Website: ulta-beauty
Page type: delivery-shipping
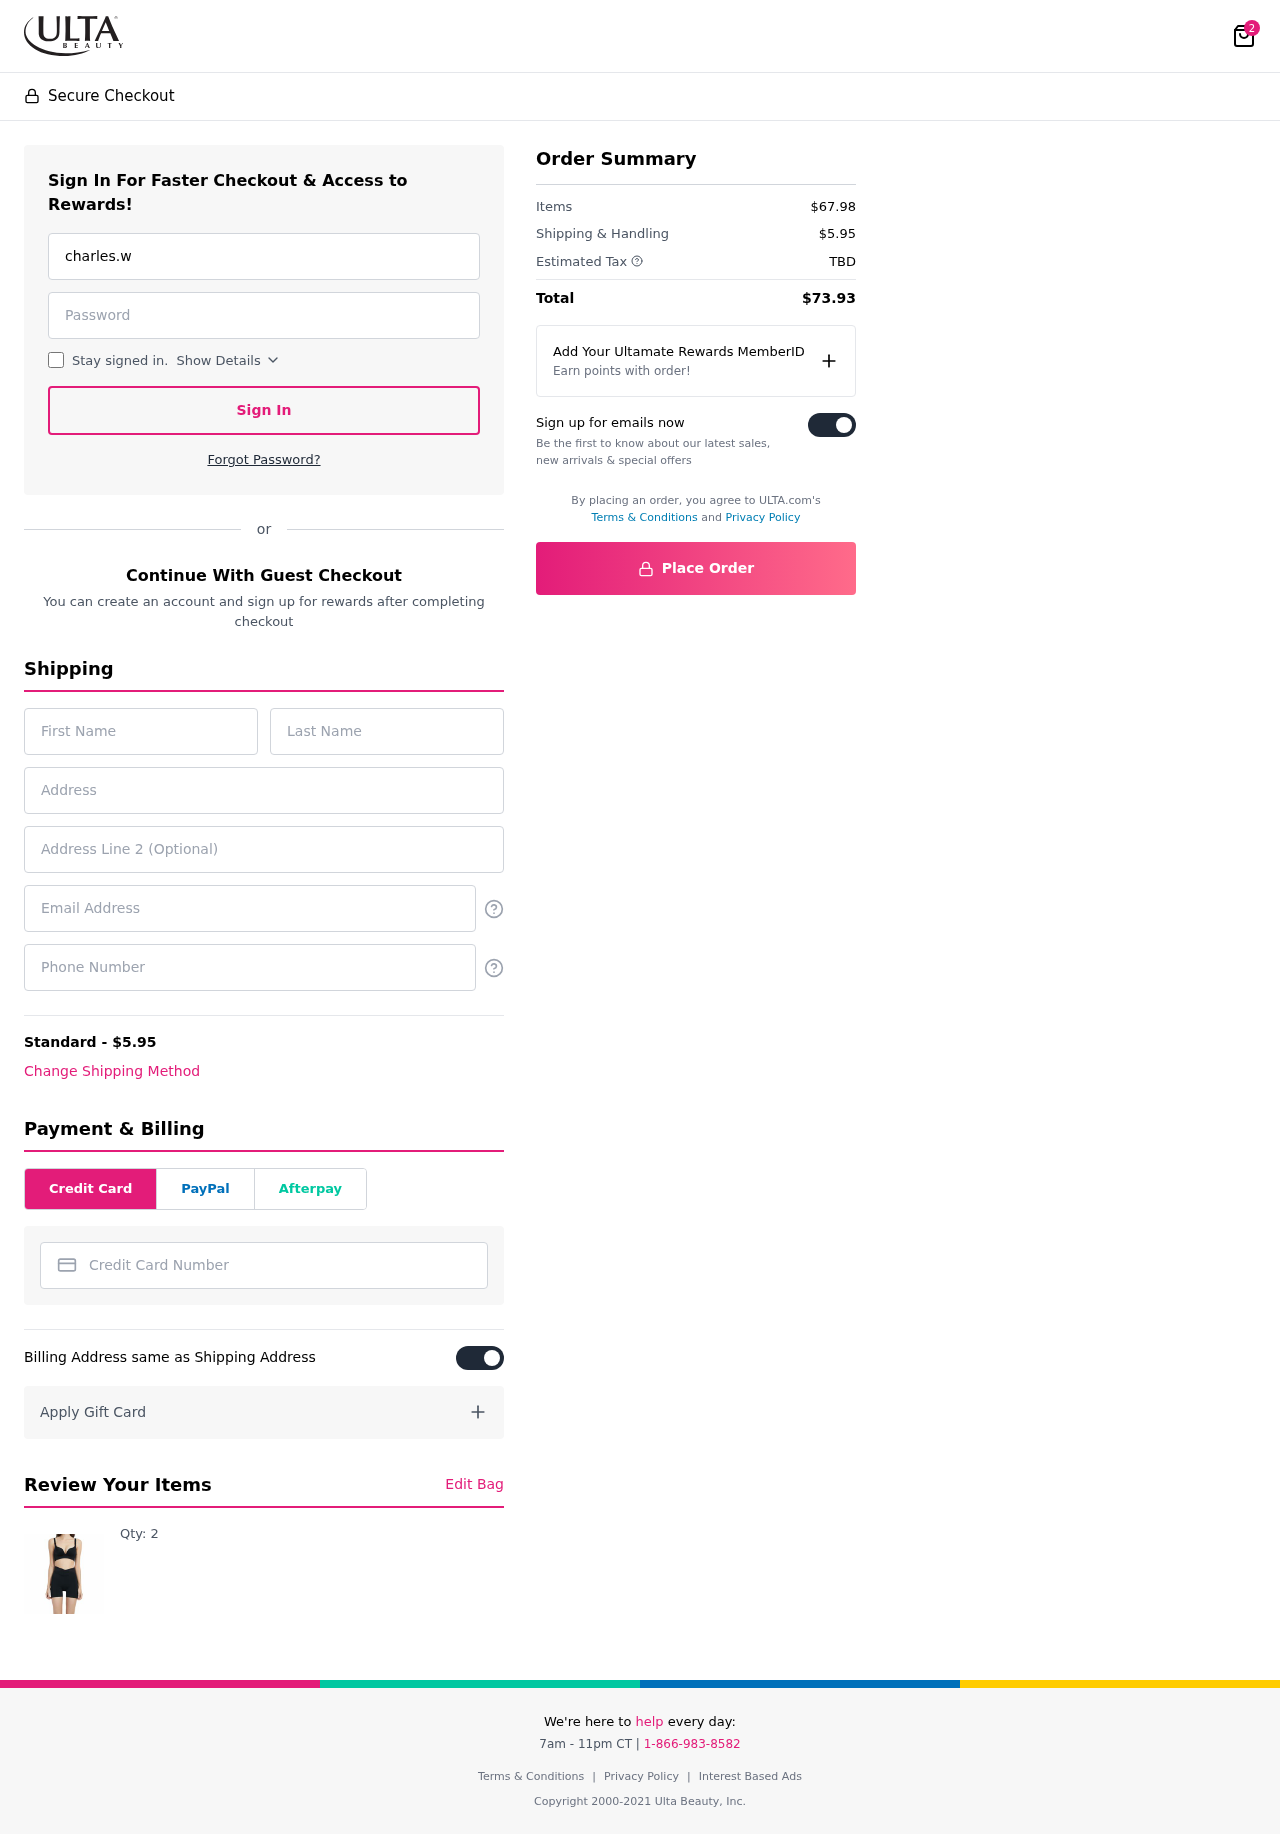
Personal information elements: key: PII_CARD_NUMBER
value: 4062 3859 0680 5413
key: PII_EMAIL
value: charles.watson@hotmail.com
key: PII_EMAIL2
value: charles.watson@hotmail.com
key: PII_FIRSTNAME
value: Charles
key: PII_LASTNAME
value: Watson
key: PII_PHONE
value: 4038357918
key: PII_STREET
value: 5951 Dustin Skyway
Product elements: key: PRODUCT1_QUANTITY
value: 2
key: PRODUCT1
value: Qty: 2
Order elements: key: ORDER_NUM_ITEMS
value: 2
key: ORDER_SHIPPING_COST
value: $5.95
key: ORDER_SUBTOTAL
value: $67.98
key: ORDER_TAX
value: TBD
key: ORDER_TOTAL
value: $73.93